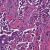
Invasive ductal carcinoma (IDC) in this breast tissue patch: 1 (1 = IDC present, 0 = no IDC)